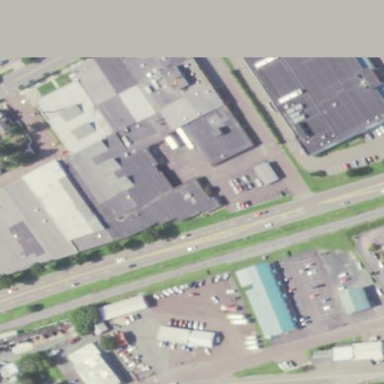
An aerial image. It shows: Supermarket building.